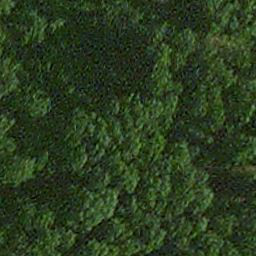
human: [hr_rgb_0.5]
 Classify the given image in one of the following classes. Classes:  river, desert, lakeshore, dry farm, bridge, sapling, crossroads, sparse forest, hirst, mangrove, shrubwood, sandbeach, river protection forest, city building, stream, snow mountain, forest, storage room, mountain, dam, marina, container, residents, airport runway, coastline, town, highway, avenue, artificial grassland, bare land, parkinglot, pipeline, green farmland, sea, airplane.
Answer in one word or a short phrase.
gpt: forest